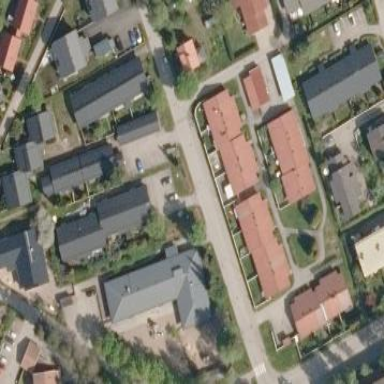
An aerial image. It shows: Residential area.